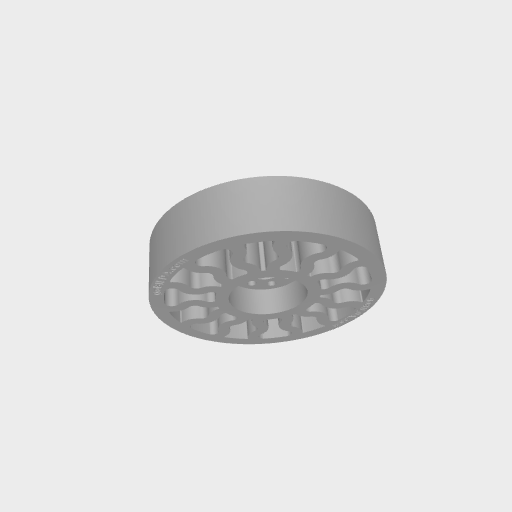
Part: GeckoWheel96OD